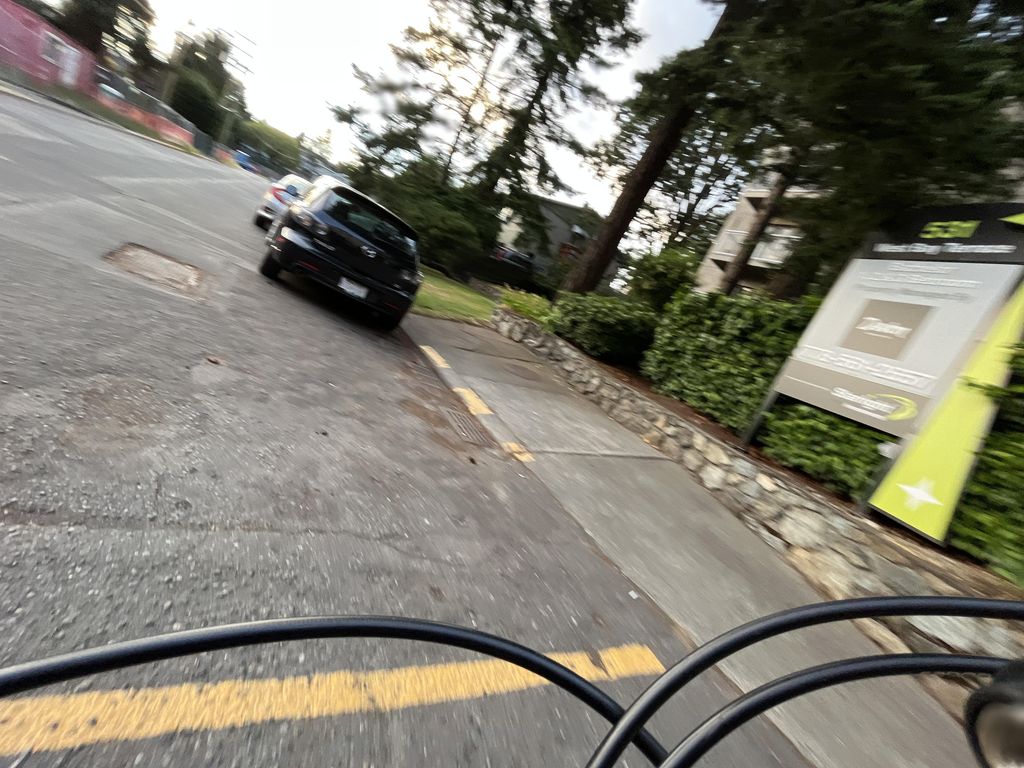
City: victoria